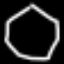
Label: octagon